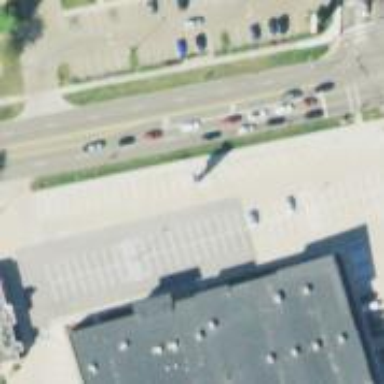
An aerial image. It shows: Parking space is available.